Question: What date is METEOROLOGY-4 from?
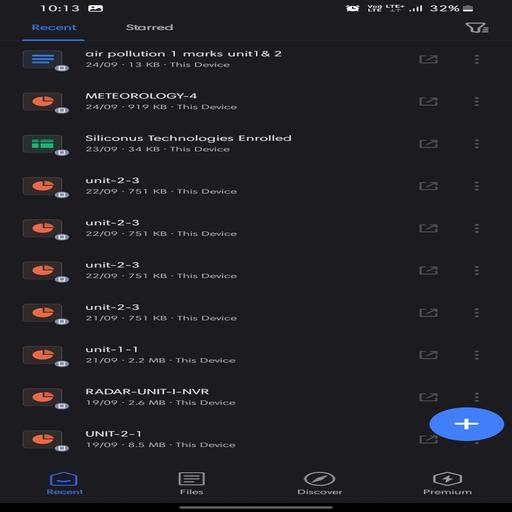
Answer: 24-09-2025 00:00